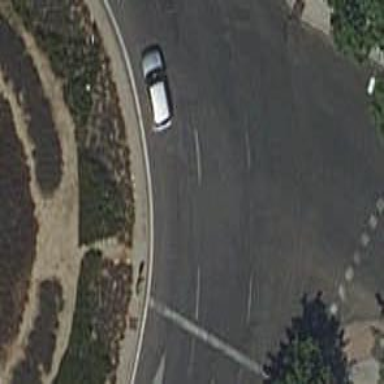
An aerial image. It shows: Tertiary road with asphalt surface leading to circular junction.